Interaction volume radius: 5 \u00c5
Interaction volume height: 35 \u00c5
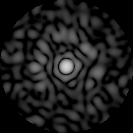
Disorder parameter: 0.885